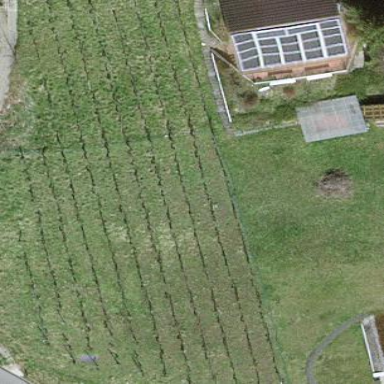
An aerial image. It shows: Vineyard.